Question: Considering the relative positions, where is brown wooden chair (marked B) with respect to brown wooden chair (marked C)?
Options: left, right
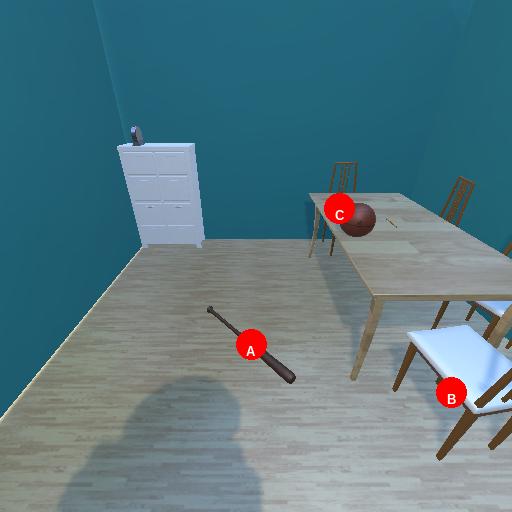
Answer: left